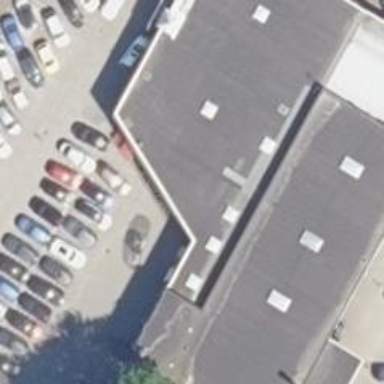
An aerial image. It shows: Car shop.